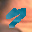
Label: 7